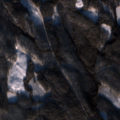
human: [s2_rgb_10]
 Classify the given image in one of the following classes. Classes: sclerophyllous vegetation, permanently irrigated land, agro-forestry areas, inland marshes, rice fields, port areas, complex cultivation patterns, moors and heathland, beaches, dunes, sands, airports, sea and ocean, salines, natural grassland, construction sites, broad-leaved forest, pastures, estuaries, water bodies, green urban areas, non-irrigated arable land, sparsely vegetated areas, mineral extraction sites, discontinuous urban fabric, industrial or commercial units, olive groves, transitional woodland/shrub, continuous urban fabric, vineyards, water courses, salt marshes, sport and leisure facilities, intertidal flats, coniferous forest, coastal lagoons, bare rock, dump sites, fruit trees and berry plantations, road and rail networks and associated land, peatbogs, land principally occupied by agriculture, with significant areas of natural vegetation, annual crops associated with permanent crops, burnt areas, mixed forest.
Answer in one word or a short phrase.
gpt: coniferous forest, mixed forest, water bodies